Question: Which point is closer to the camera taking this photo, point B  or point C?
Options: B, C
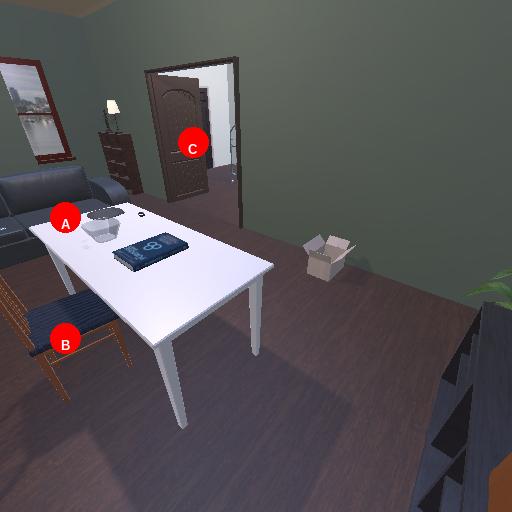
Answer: B